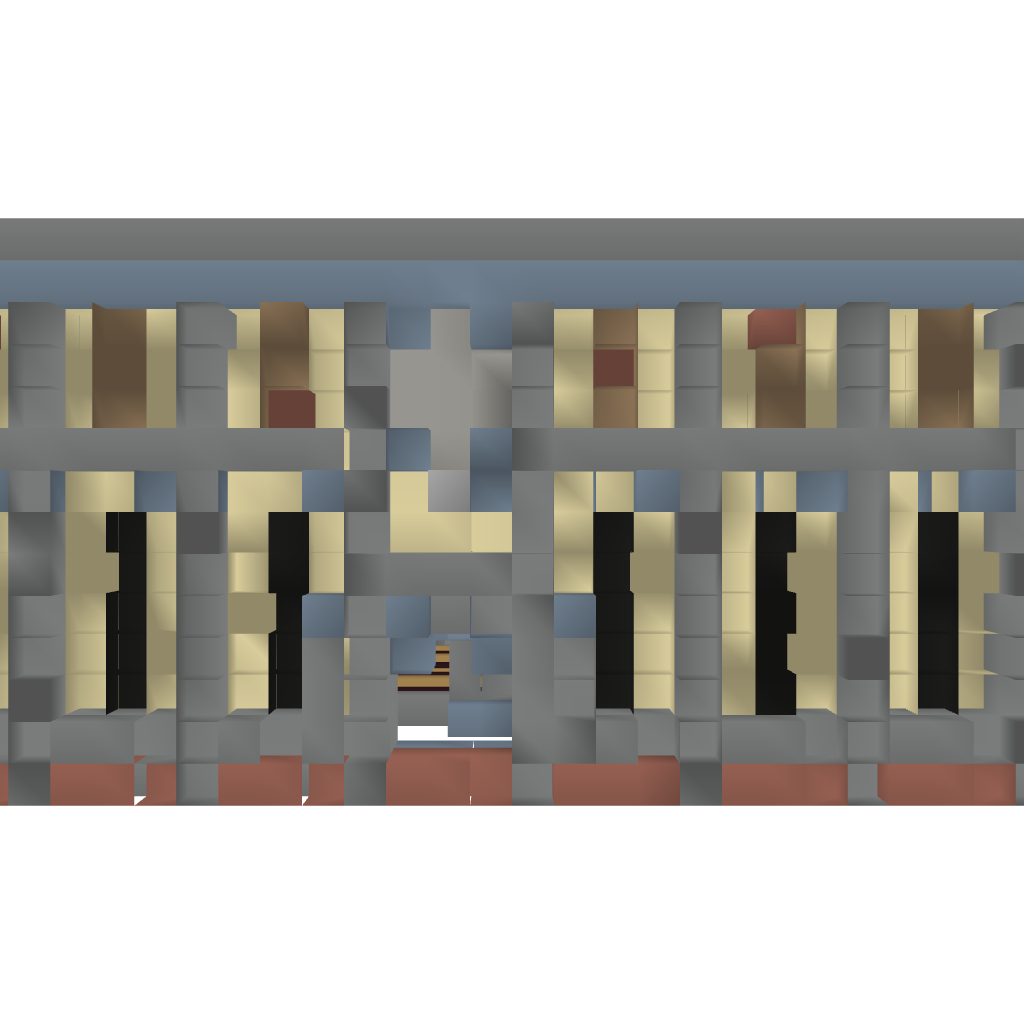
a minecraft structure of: Warehouse Converted from Station